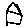
Label: house